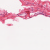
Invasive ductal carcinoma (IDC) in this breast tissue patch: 0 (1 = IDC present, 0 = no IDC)